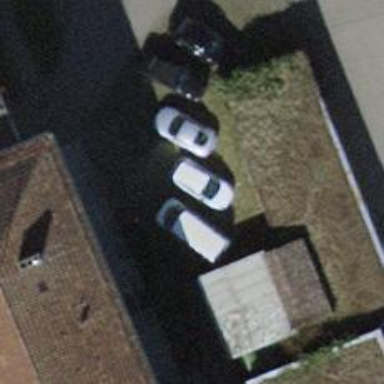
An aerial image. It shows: Car-sharing service available at this location.